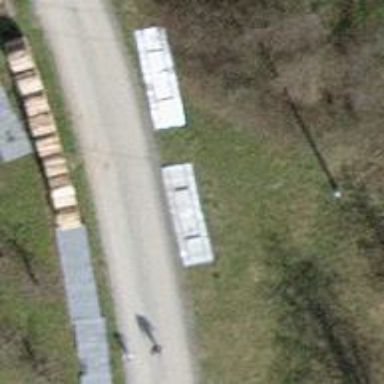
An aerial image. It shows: Compacted track with grade2 level.